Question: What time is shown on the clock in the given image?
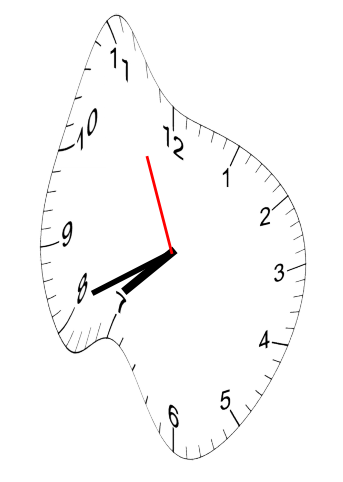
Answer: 07:40:56